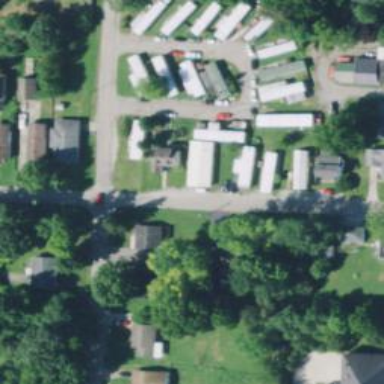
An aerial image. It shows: Trailer park.